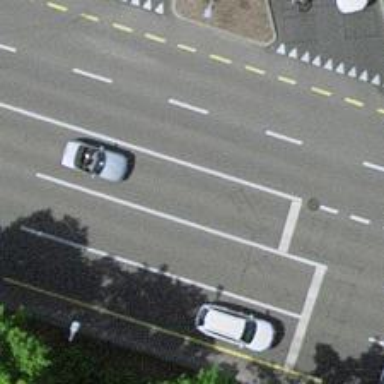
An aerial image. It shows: Secondary road with asphalt surface and designated cycle lane.